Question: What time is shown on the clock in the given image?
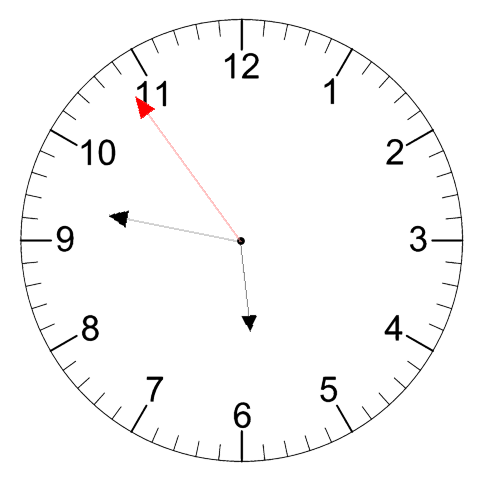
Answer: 05:46:54